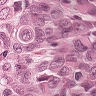
Metastatic tissue present: yes